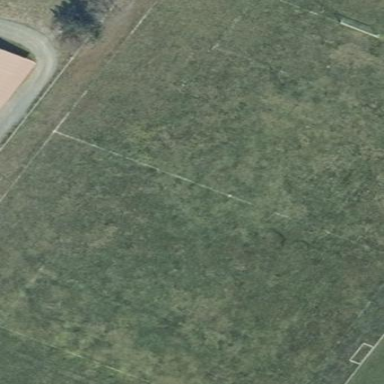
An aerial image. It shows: Grass pitch used for soccer.